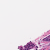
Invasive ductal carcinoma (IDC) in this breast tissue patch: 1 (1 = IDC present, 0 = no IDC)